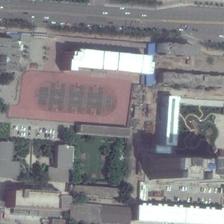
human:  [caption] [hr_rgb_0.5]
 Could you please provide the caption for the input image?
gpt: a red playground and a white house nearby .

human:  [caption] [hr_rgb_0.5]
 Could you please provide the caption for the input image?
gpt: the playground with several basketball courts locates near the road .

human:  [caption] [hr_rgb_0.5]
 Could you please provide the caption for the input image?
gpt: many buildings around a playground is semisurrounded by two roads .

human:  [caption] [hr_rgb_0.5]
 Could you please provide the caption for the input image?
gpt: some buildings and a playground is next to three roads .

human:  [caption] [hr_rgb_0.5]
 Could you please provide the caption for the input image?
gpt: a play ground in residential areas has three basketball fields .